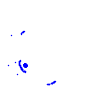
Particle: electron